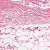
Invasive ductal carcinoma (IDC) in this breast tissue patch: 0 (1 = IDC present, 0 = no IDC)